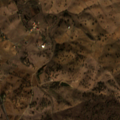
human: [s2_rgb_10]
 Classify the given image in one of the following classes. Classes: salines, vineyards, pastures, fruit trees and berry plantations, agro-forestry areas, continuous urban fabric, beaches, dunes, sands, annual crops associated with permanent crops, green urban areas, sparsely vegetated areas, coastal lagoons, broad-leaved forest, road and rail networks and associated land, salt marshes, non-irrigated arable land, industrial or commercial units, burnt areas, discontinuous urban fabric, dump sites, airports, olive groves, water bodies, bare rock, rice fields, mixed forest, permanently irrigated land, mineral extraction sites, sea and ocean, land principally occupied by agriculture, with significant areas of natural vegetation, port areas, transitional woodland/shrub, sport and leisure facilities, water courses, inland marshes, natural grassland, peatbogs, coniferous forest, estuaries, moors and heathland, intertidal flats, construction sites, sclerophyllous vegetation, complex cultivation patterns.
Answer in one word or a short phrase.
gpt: non-irrigated arable land, pastures, annual crops associated with permanent crops, agro-forestry areas, transitional woodland/shrub